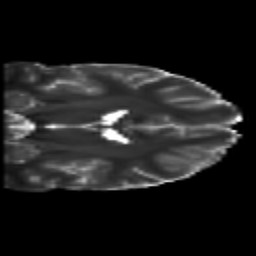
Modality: T2w
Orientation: coronal
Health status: healthy
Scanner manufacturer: siemens
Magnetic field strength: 3 T
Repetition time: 10 s
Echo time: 0.092 s